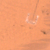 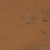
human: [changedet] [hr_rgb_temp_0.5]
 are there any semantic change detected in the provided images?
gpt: Everything remains the same.